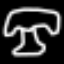
Label: mushroom